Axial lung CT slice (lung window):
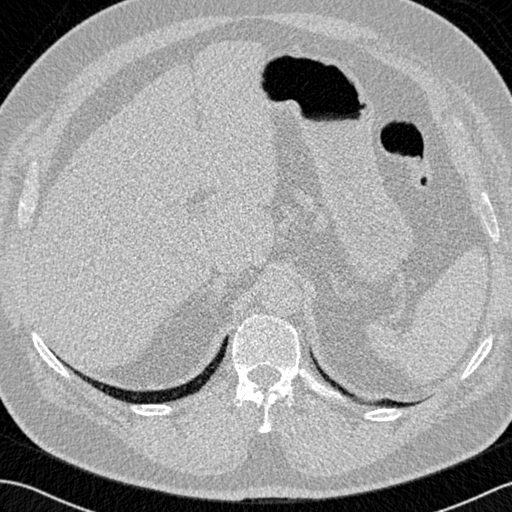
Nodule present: no